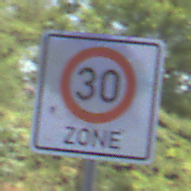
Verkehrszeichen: BeginnZone30
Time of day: Midday
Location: Roofed (Underpass)
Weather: Clear
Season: NotSpecified
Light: Natural